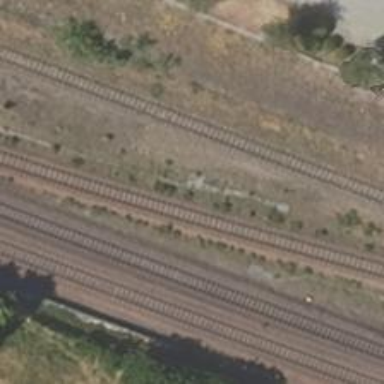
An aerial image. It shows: Railway signal.